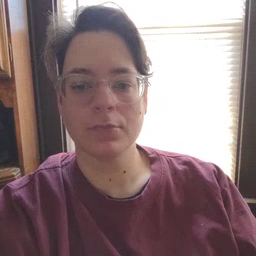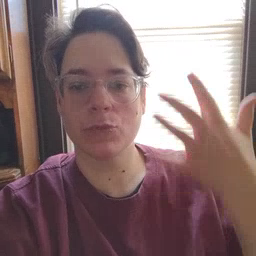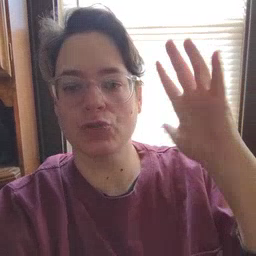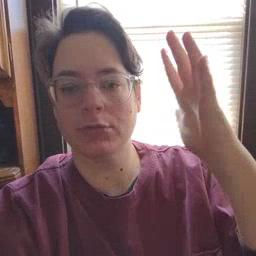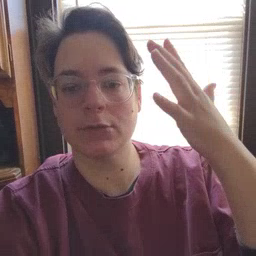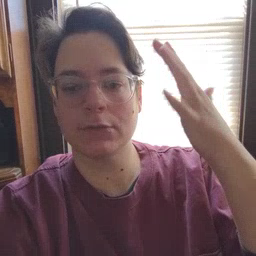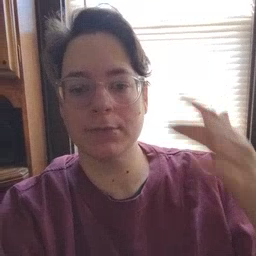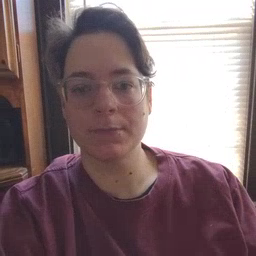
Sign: tree